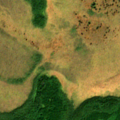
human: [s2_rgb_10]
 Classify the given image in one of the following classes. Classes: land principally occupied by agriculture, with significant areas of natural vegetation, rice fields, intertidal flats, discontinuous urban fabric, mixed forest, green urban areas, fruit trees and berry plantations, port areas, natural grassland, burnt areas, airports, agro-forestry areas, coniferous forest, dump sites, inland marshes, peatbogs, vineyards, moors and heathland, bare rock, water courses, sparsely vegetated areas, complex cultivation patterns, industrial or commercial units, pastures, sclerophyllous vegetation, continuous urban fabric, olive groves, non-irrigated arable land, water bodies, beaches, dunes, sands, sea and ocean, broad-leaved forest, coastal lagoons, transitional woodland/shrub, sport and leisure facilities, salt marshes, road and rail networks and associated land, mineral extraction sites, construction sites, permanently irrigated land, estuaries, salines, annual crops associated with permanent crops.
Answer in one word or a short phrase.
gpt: broad-leaved forest, mixed forest, transitional woodland/shrub, peatbogs